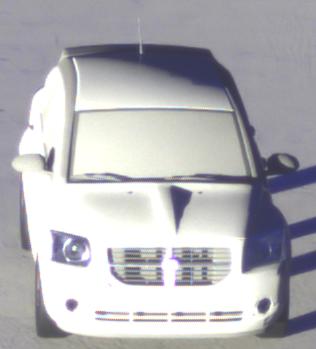
Make: Dodge
Model: Caliber 1.8
Detailed model: Caliber
Model produced from: 2006/06
Model produced until: 2009/03
Doors: 5
Color: gray
Road condition: dry road
Daytime: sunrise or sunset
Contrast: high contrast